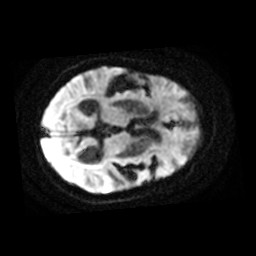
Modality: TRACE
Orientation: axial
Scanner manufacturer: ge
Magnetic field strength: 1.5 T
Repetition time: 8 s
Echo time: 0.0973 s